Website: apple
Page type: billing-address
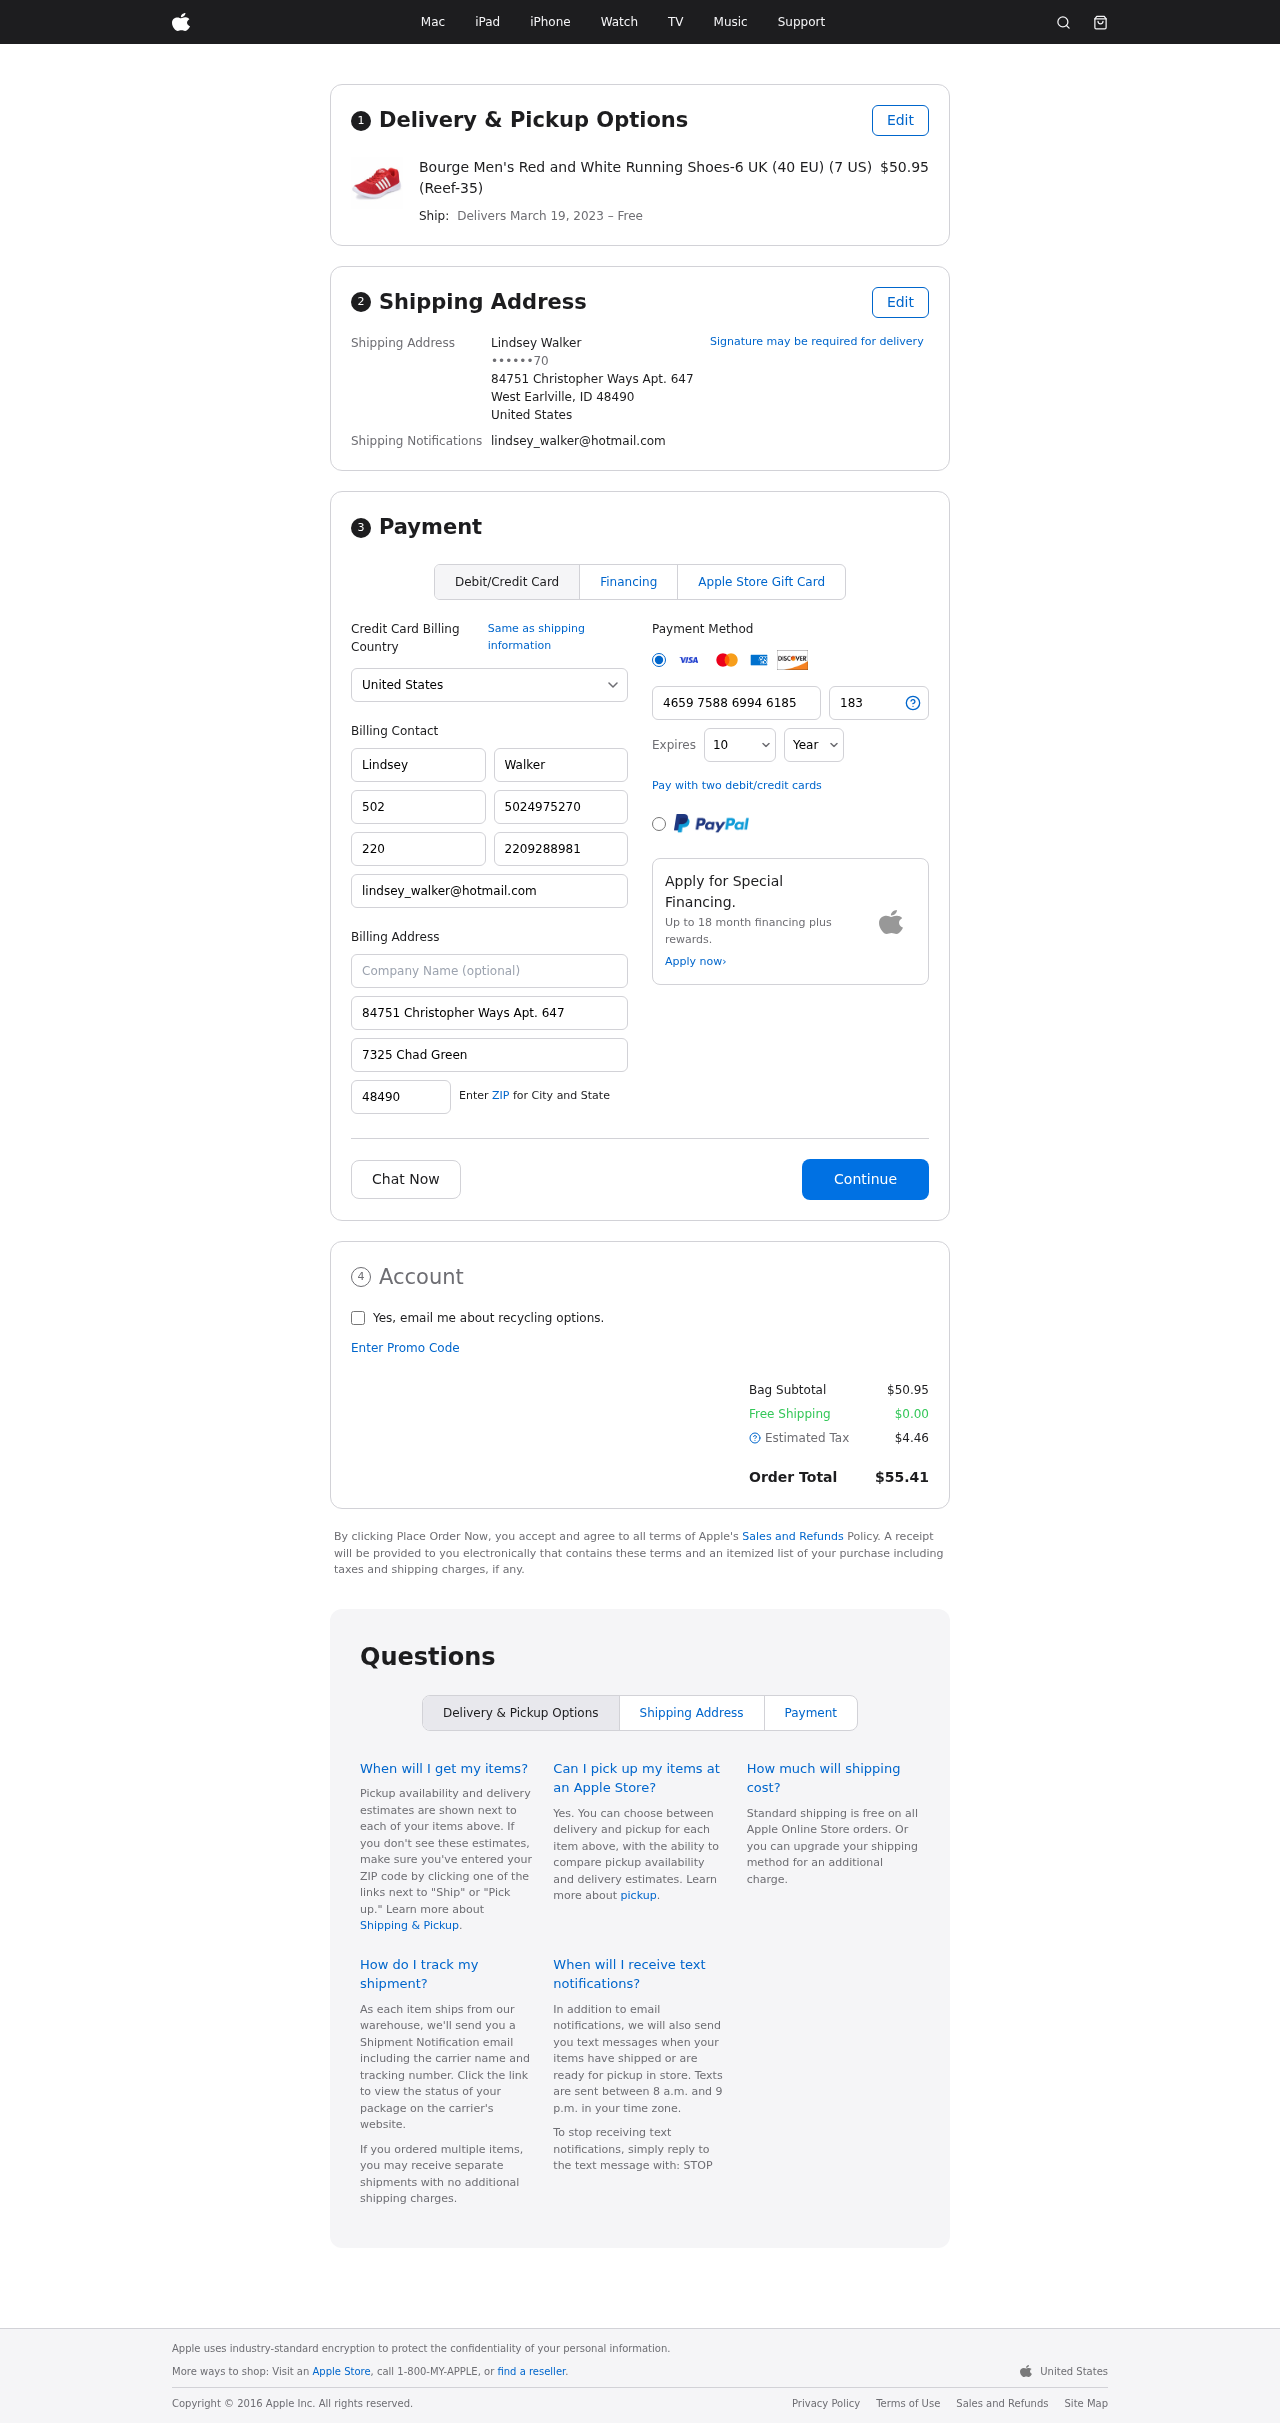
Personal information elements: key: PII_CARD_CVV
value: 183
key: PII_CARD_EXPIRY_MONTH
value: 10
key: PII_CARD_EXPIRY_YEAR
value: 29
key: PII_CARD_NUMBER
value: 4659 7588 6994 6185
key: PII_CITY_STATE_ZIP
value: West Earlville, ID 48490
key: PII_COUNTRY
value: United States
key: PII_EMAIL
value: lindsey_walker@hotmail.com
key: PII_FULLNAME
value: Lindsey Walker
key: PII_STREET
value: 84751 Christopher Ways Apt. 647
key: PII_PHONE_MASKED
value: ••••••70
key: PII_BILLING_FIRSTNAME
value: Lindsey
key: PII_BILLING_LASTNAME
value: Walker
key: PII_BILLING_PHONE_AREA
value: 502
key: PII_BILLING_PHONE
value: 5024975270
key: PII_BILLING_PHONE_ALT_AREA
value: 220
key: PII_BILLING_PHONE_ALT
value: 2209288981
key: PII_BILLING_EMAIL
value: lindsey_walker@hotmail.com
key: PII_BILLING_STREET
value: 84751 Christopher Ways Apt. 647
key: PII_BILLING_STREET2
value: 7325 Chad Green
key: PII_BILLING_POSTCODE
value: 48490
Product elements: key: PRODUCT1_NAME
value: Bourge Men's Red and White Running Shoes-6 UK (40 EU) (7 US) (Reef-35)
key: PRODUCT1_PRICE
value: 50.95
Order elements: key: ORDER_DELIVERY_DATE
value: March 19, 2023
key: ORDER_SUBTOTAL
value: $50.95
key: ORDER_SHIPPING_COST
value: $0.00
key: ORDER_TAX
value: $4.46
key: ORDER_TOTAL
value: $55.41